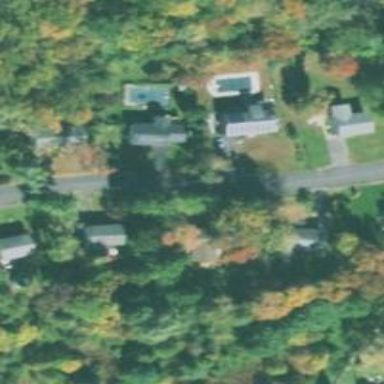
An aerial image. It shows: Residential road with separate sidewalk.